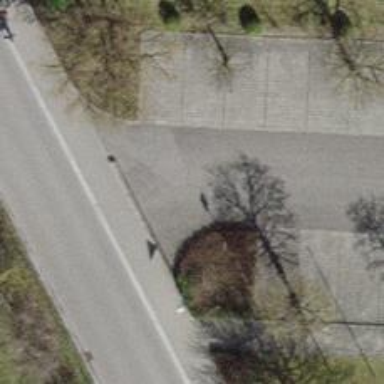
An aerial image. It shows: Parking aisle designated as service road.